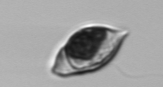
Label: Amphidinium